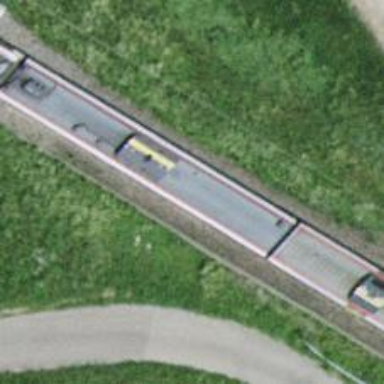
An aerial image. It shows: Bridge over electrified railway with contact line.